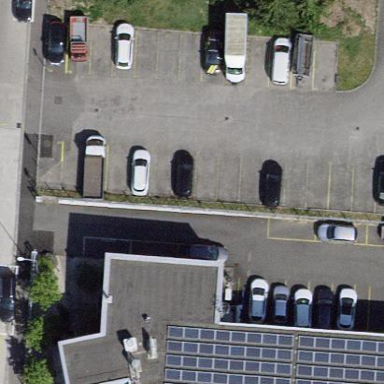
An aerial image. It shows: Parking area with surface.